Question: I am trying to maintain a collection of perfect, heap ordered, binary trees:

(sorry).
So, i would think that creating a type, containing the relevant child/parent pointers and holding an element, and a type, that would implement the operations on the trees, would be straighforward. At least, this is how i would do it if i had just one tree to worry about. The problem is that, given a pointer to a node in tree, i need to be able to delete that node. But, only given the pointer, i can't figure out how im gonna know what instance to call.
My idea then, is that i dont have a type as such, only the nodes, and then a type of some sort, that will implement all the tree operations. The only thing this modifier would know about, is how to operate on ( changing links and so on ). I am thinking that the modifier type is just a collection of static methods, maybe just a collection of plain C functions.
Any thoughts on this problem? I would guess that it's a more general problem: given a reference to some (data) member of a class, how can you easily access the operations available on it? I am doing this in C++, which i don't know very well. Im fine with C though. Thanks.
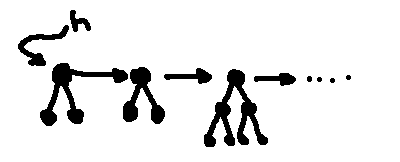
Answer: Where do you get the pointer into the trees from? IMHO, this violates encapsulation of your tree collection class (if there is none, this may be the problem) and is a sign of missing abstraction. Keep your internals private.
You do know that you can model a heap with an array without using nodes linked by pointers? In C++, the STL provides functions to do this.
'''
template<typename T> class Forest {
public:
// functions to do something with the heap,
// but do not leak internals.
void do_something(T const& x) {
// pick a heap and add an element
mHeaps[0].push(x);
}
private:
// simple wrapper around STL heap functions
class Heap {
public:
void push(T const& x) {
mData.push_back(x);
std::push_heap(mData.begin(), mData.end());
}
T pop() {
std::pop_heap(mData.begin(), mData.end());
T const tmp(mData.back());
mData.pop_back();
}
private:
std::vector<T> mData;
};
std::vector<Heap> mHeaps;
};
'''
If you need iteration, implement a custom iterator to iterate over all heaps, but do not leak internals. Clients should not depend on implementation knowledge, e.g. the way heaps are implemented.
As mentioned in the comments, you are implementing a priority queue using heaps ( cphstl.dk/Paper/TOCS-2011/journal.pdf). I would suggest a design like this:
- - -
These elements can be implemented and tested almost individually. Clients of priority queue do not see anything of the implementation.